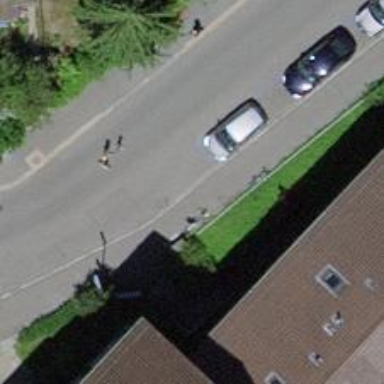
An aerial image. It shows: Kerb barrier.